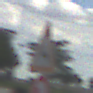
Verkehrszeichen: WildwechselRechts
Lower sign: UeberholverbotKraftfahrzeuge
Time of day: MorningAfternoon
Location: Outdoor (RoadRail)
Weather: PartlyCloudy
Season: NotSpecified
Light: Natural